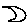
Label: moon